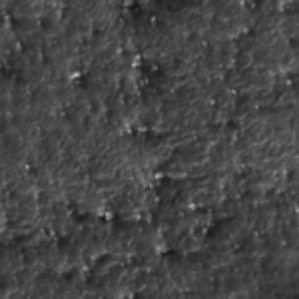
Label: frost